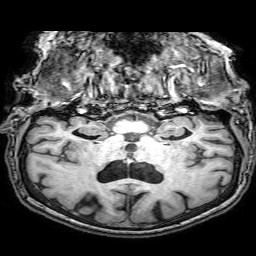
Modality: T1w
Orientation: sagittal
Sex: female
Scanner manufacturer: philips
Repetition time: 0.008268 s
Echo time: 0.00381 s